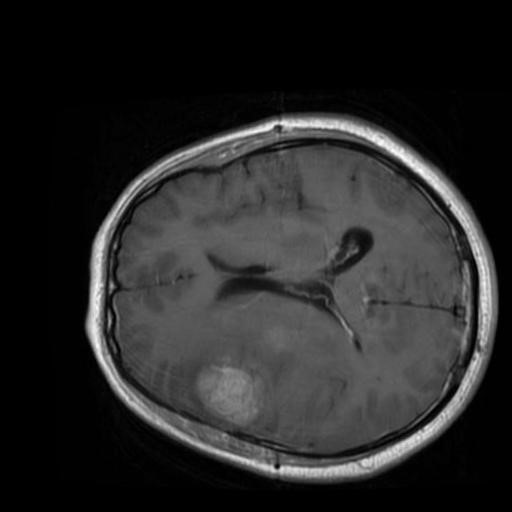
Label: brain_menin